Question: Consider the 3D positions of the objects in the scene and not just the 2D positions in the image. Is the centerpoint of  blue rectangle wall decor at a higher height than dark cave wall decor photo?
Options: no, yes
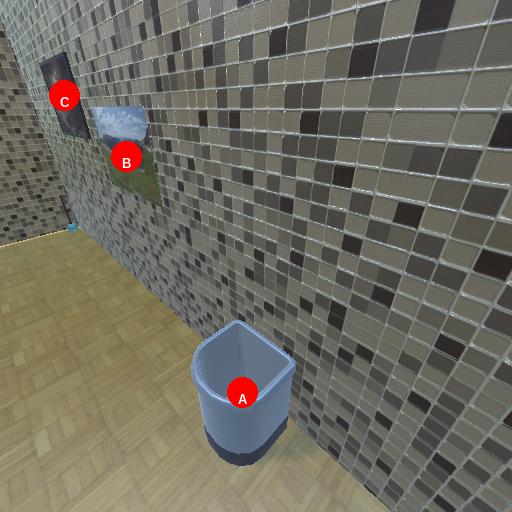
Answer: no